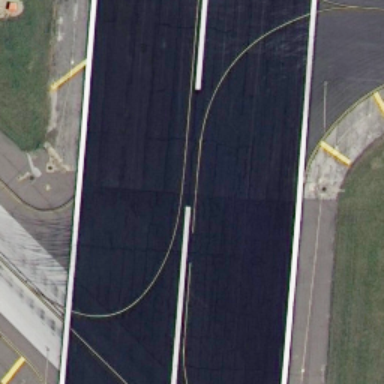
It is a straight runway with some mark lines on it .